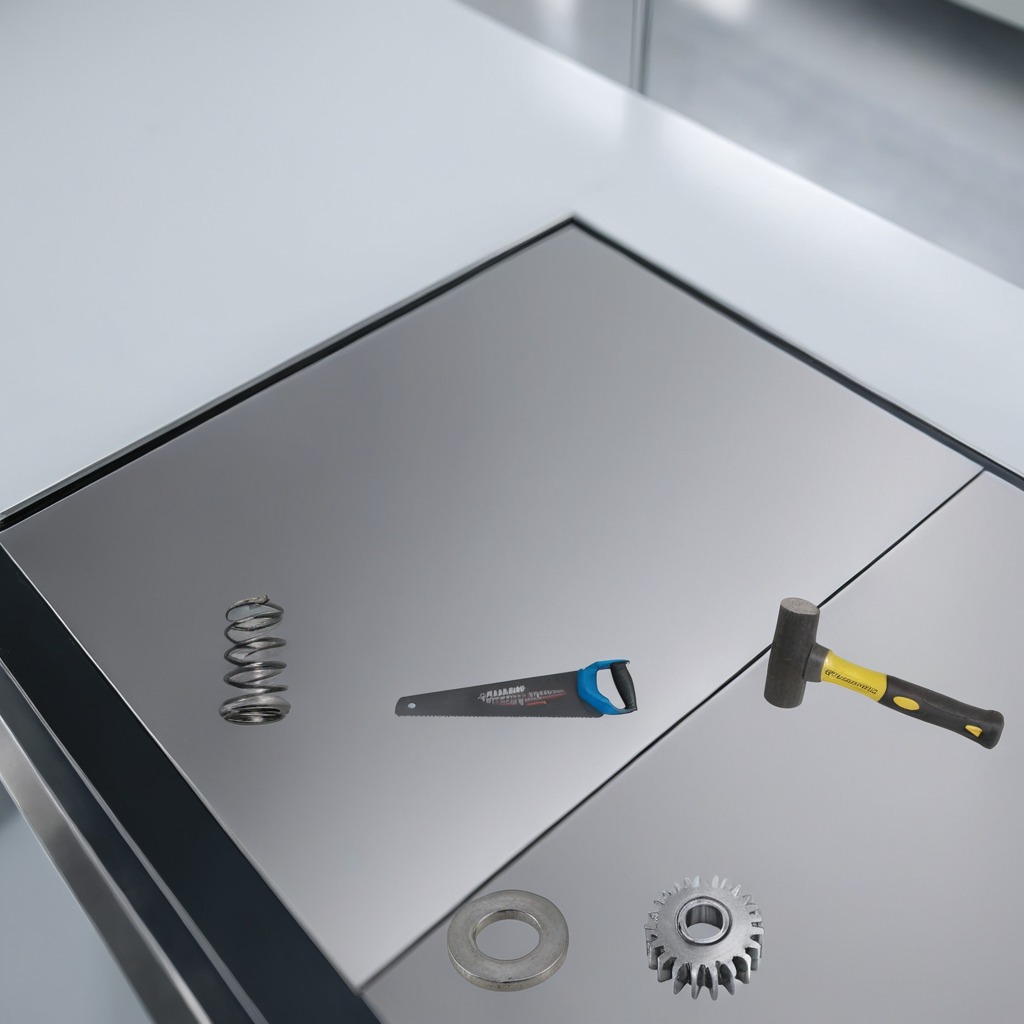
A steel gear with teeth, a flat metal washer, a hammer, a coiled metal spring, and a handheld metal saw are lying on the stainless steel table in a high-end prototyping lab.